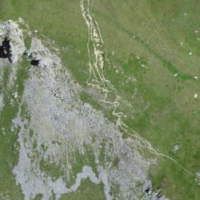
EUNIS habitat code: 48
Species observed at this site:
Gentianella campestris
Leontopodium nivale